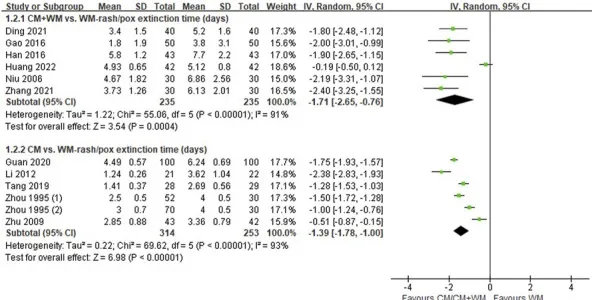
Rash/pox extinction time.
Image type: chart (chart)